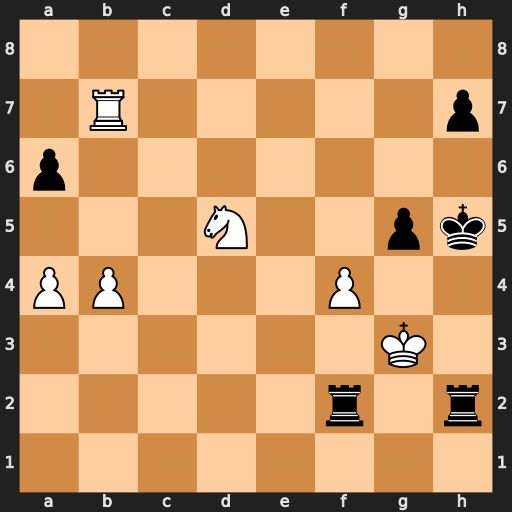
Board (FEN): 8/1R5p/p7/3N2pk/PP3P2/6K1/5r1r/8
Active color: w
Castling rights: -
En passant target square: -
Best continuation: Rxh7+ Kg6 Rxh2